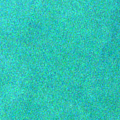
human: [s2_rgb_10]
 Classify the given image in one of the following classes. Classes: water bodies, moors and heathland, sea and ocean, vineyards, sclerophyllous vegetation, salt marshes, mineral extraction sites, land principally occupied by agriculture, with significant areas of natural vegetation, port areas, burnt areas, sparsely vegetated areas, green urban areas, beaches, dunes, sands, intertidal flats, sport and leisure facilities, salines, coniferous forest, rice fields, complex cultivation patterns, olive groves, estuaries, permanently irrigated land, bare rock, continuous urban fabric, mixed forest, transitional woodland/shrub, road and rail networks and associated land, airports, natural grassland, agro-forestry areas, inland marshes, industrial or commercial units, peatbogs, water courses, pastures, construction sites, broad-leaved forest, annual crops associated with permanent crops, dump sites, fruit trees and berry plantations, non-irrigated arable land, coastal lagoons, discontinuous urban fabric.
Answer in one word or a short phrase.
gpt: sea and ocean